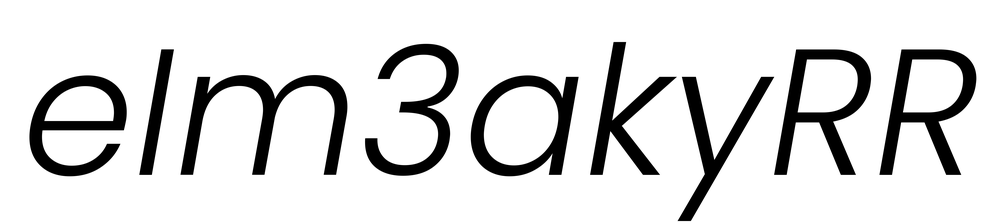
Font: Poppins-LightItalic